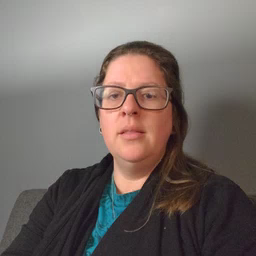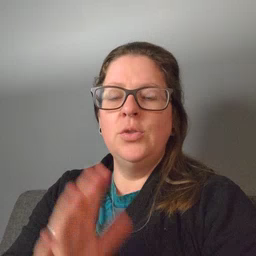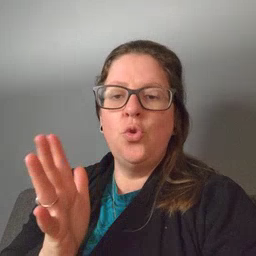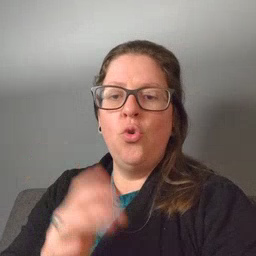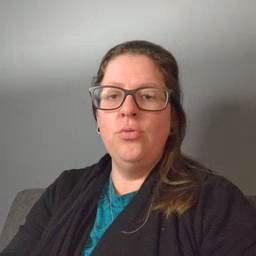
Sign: talk